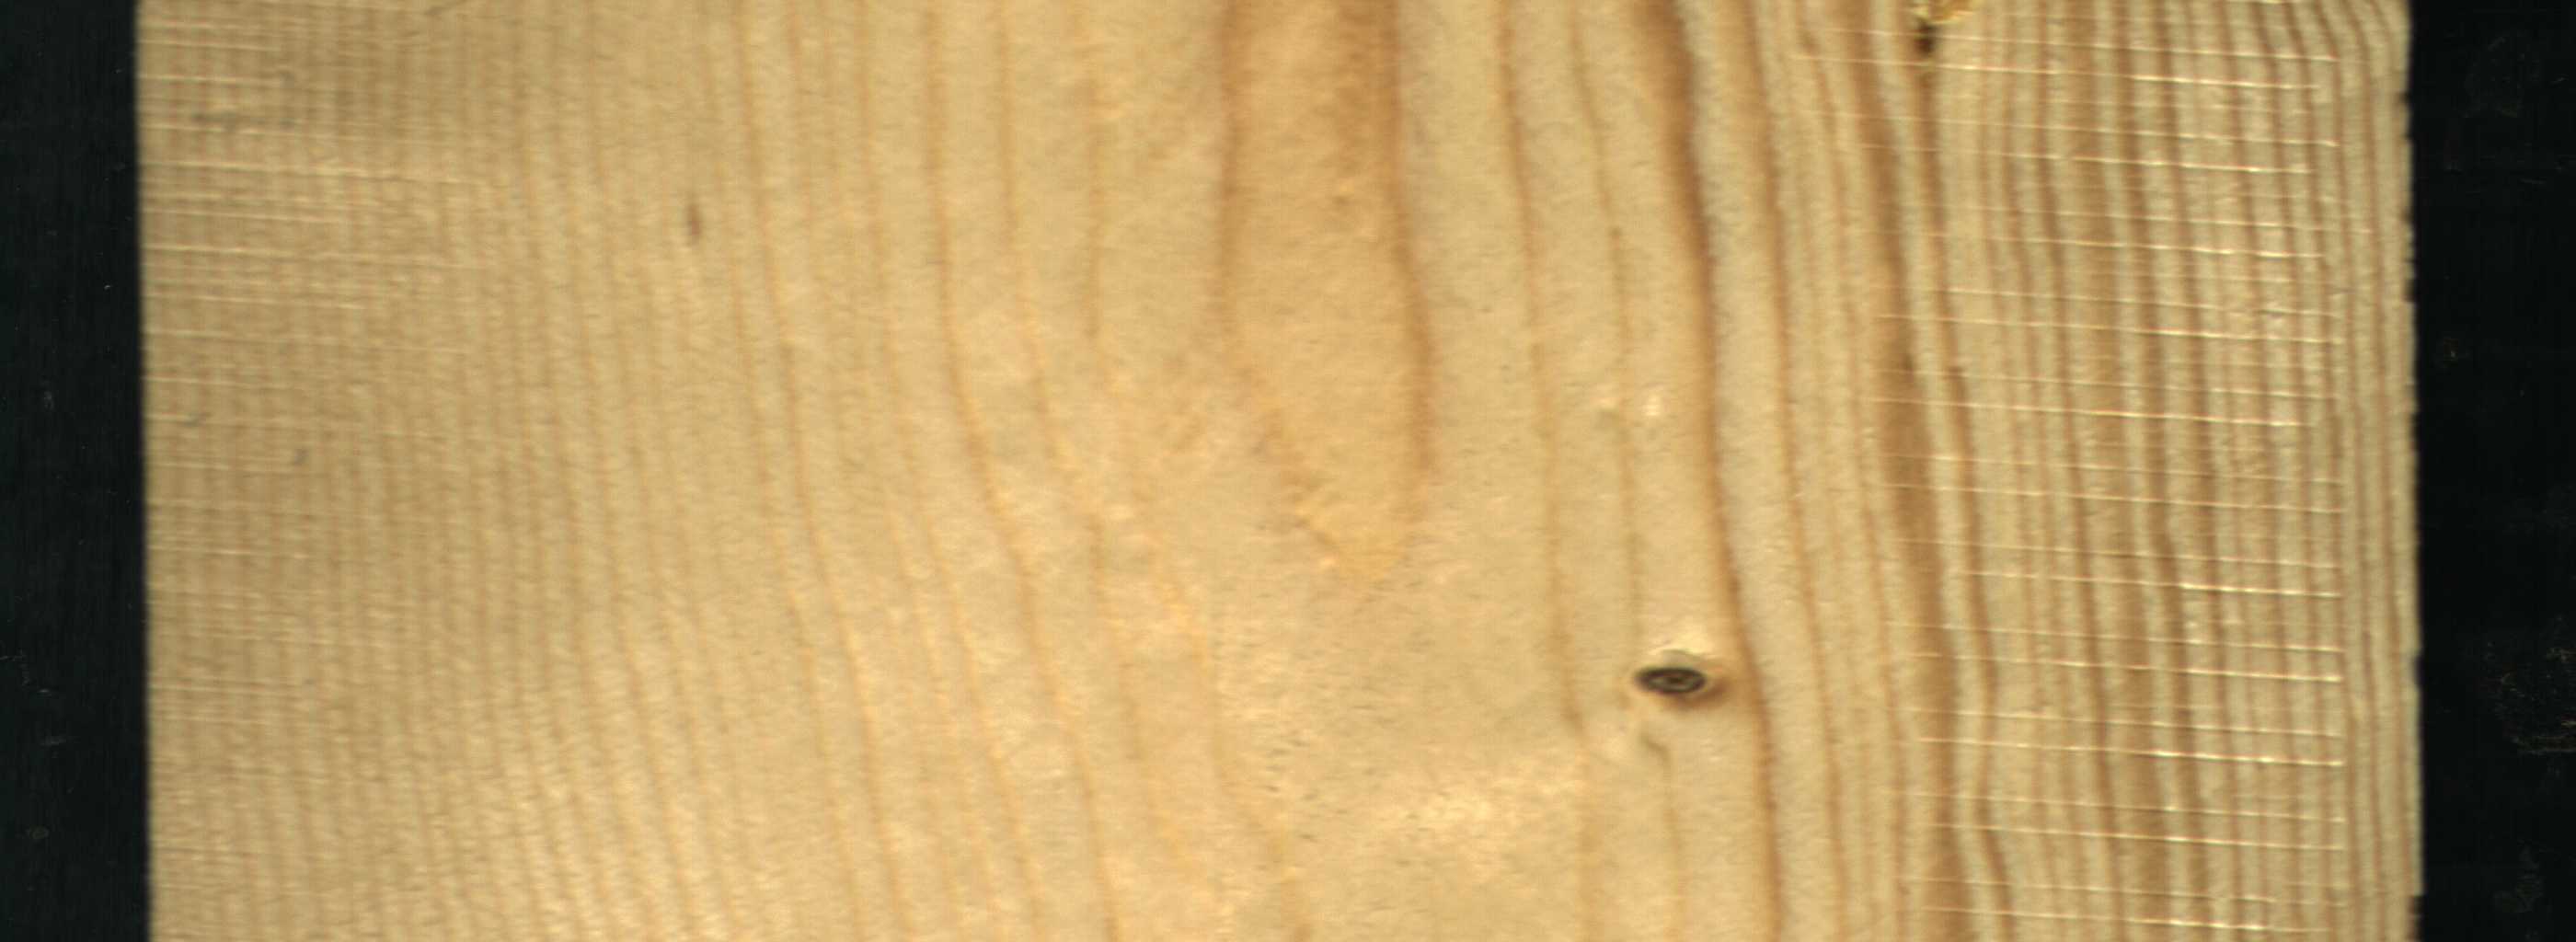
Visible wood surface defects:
resin
Dead_Knot